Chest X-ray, AP view. Patient: 35 years old, sex F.
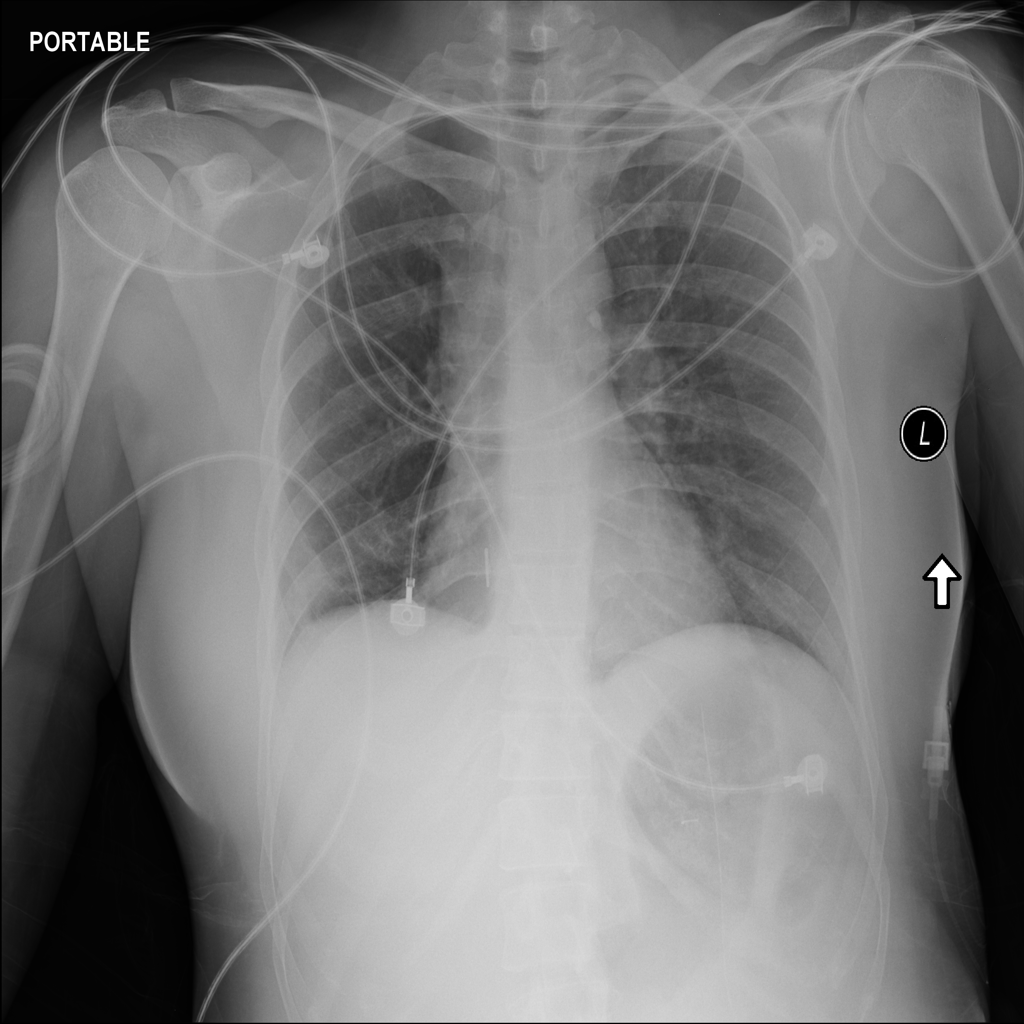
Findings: No Finding